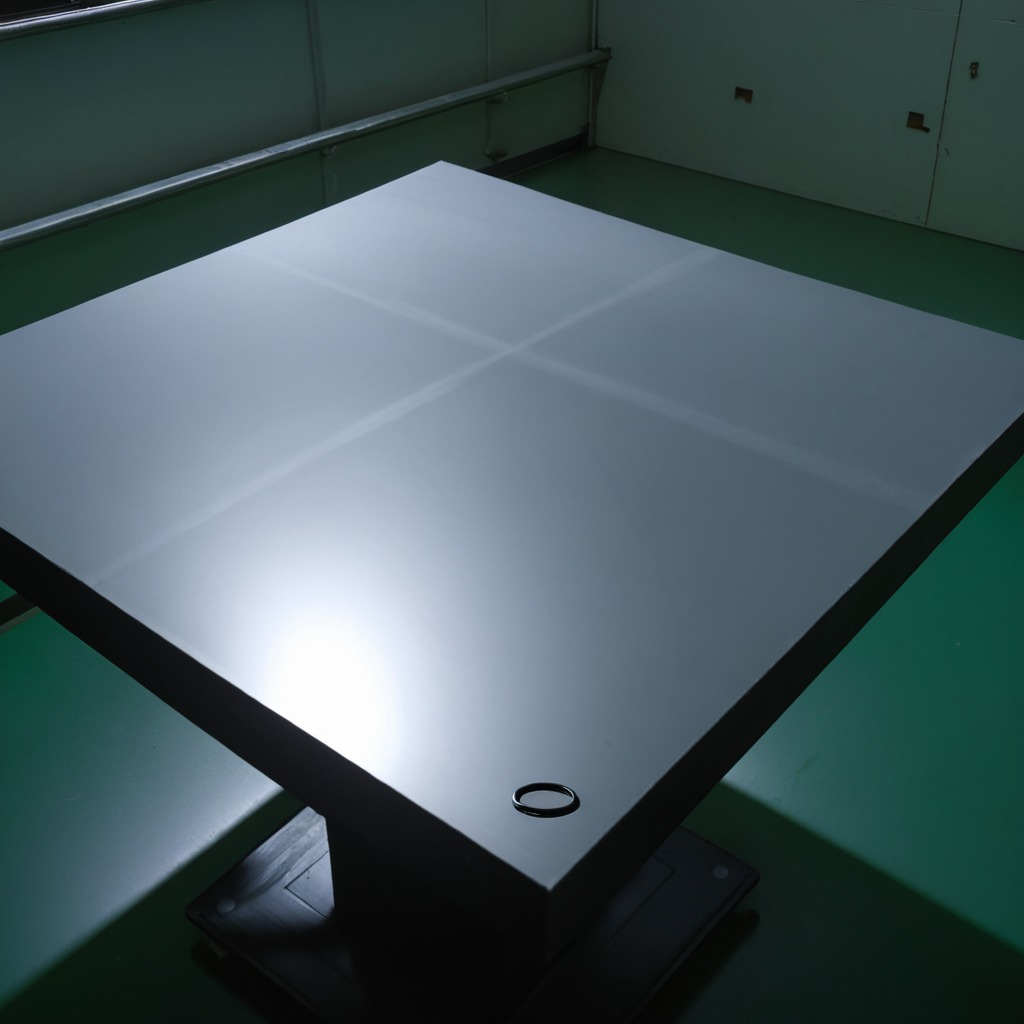
A rubber O-ring is lying on the clean empty table in a railway signal maintenance room lit by harsh overhead fluorescents.